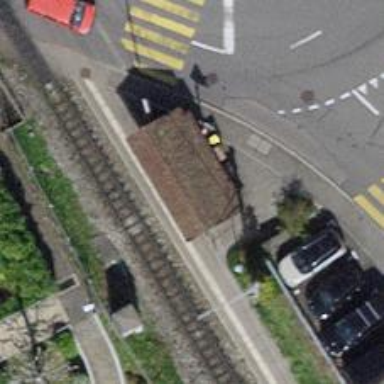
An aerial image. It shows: Halt on the railway.